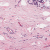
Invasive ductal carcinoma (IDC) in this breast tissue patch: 0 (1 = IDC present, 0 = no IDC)